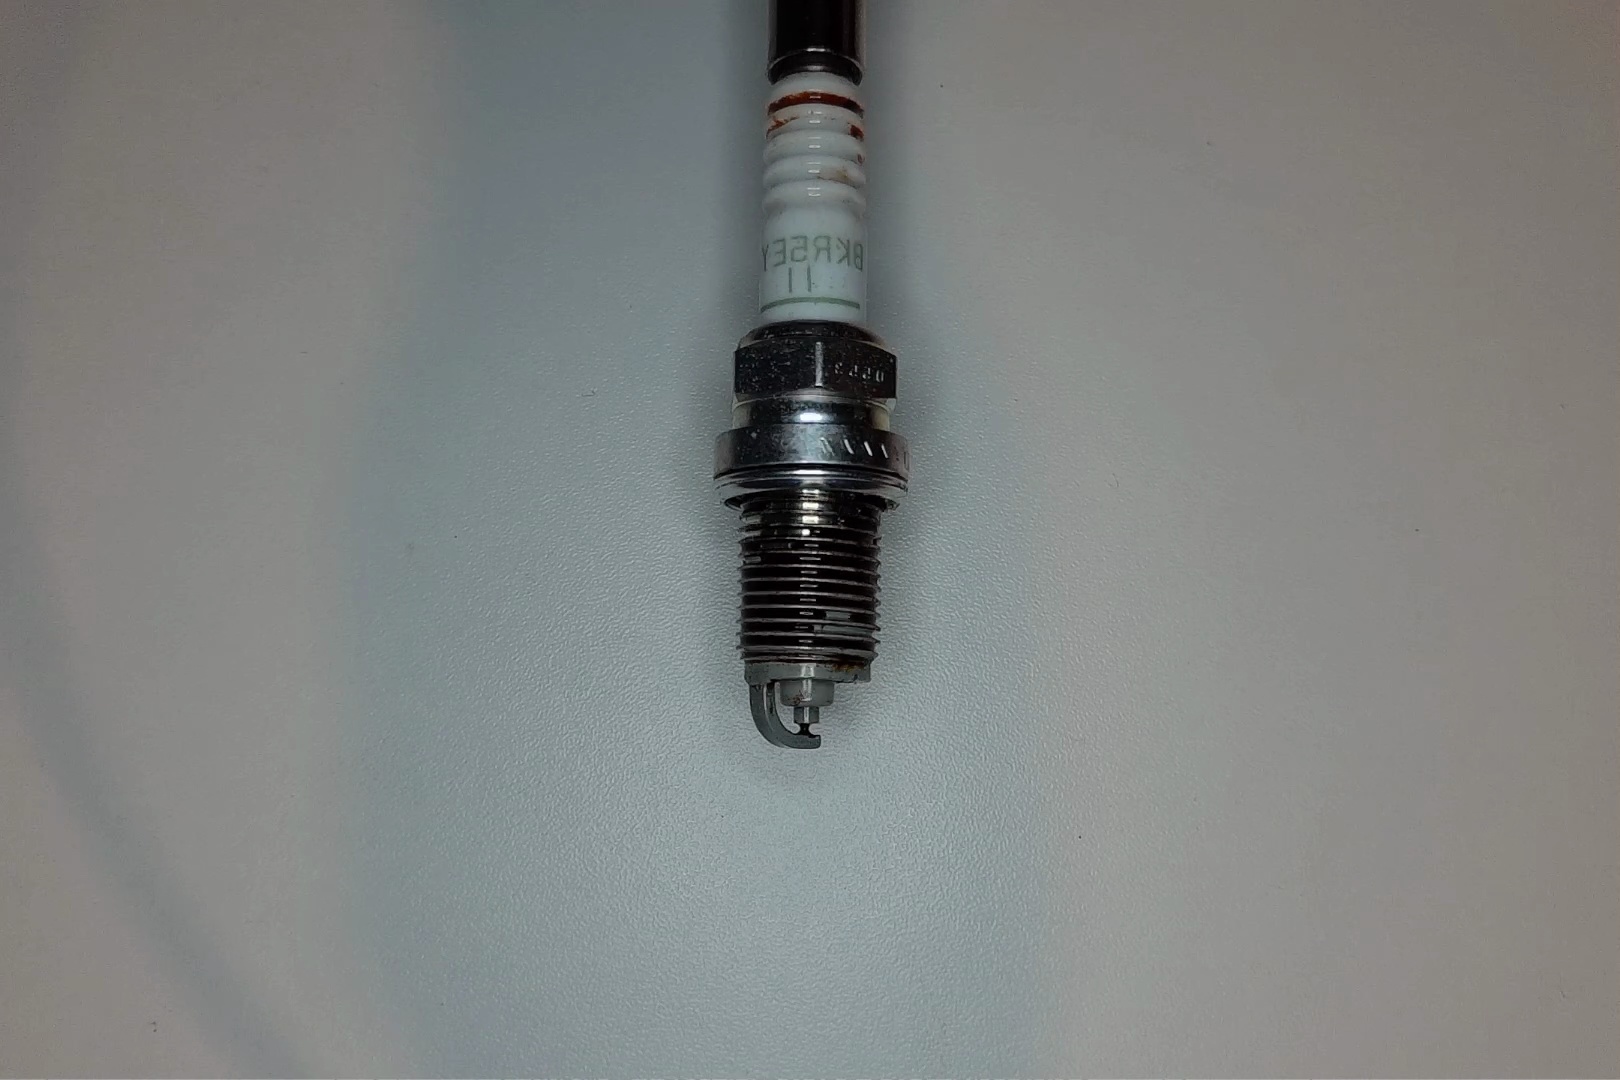
Label: anomaly